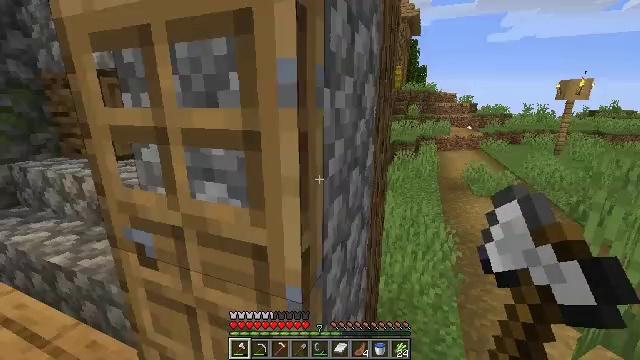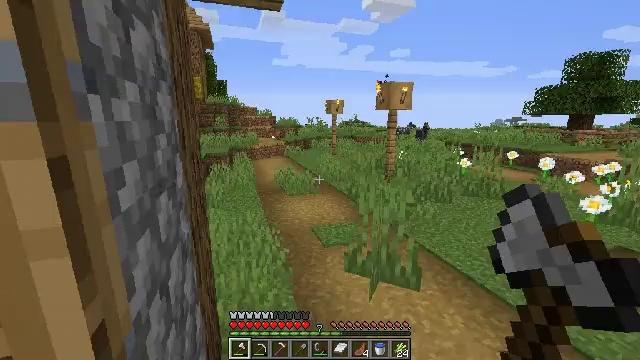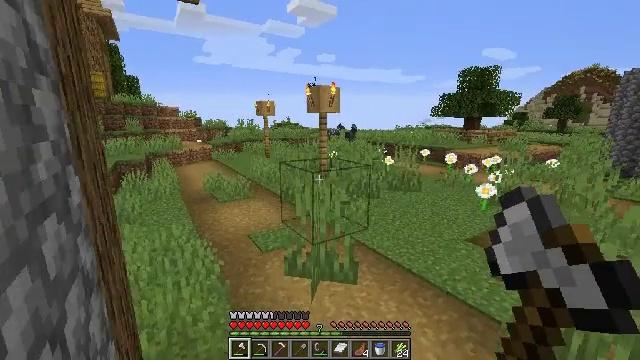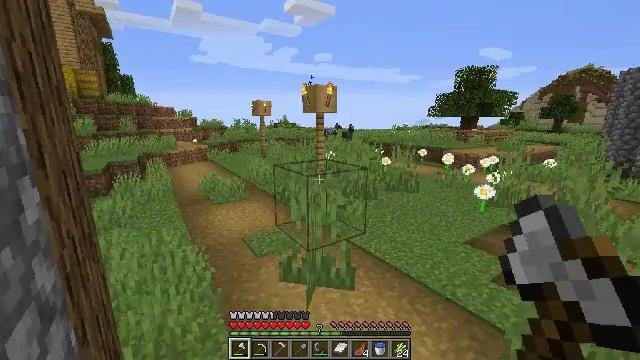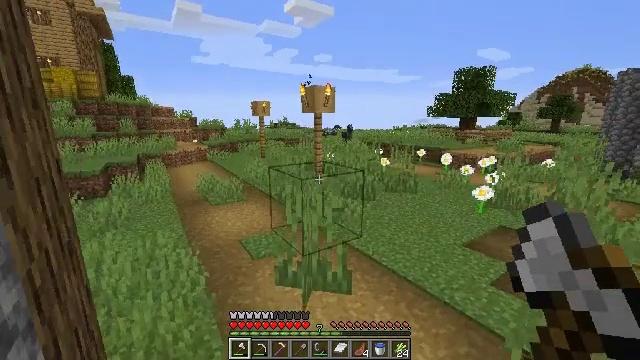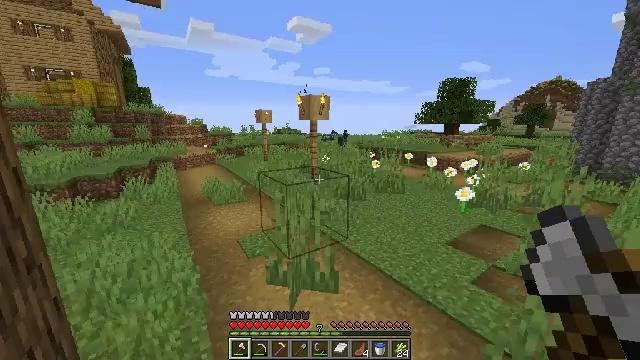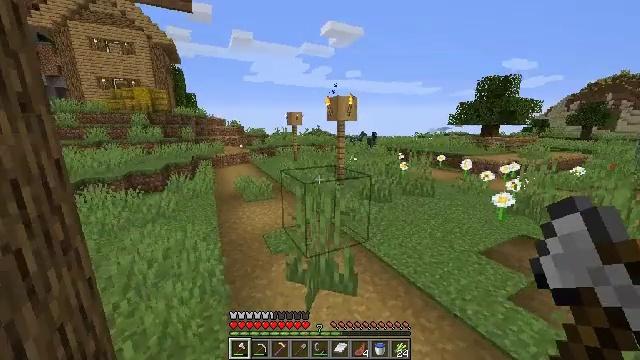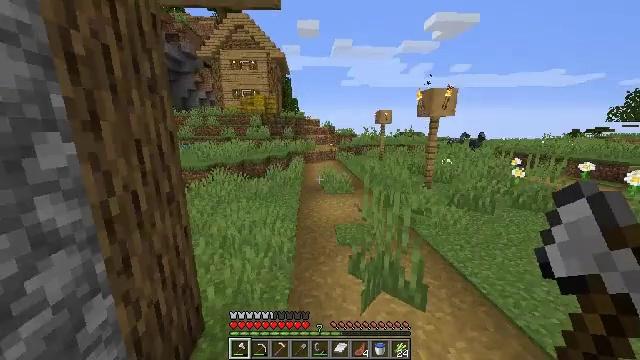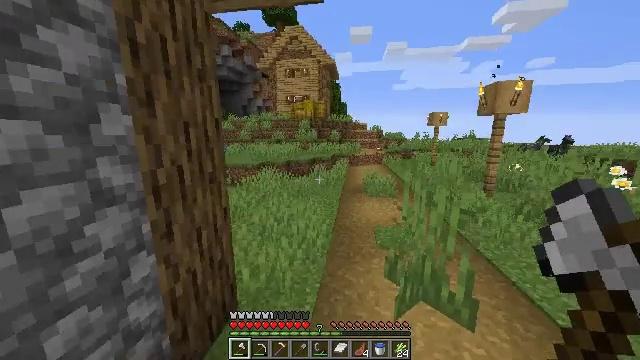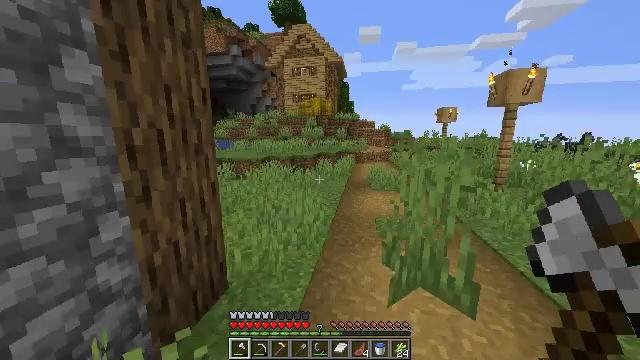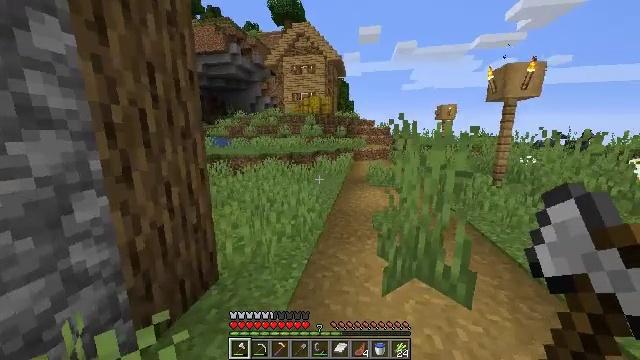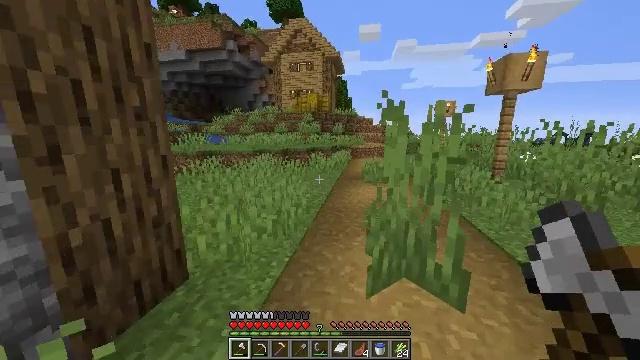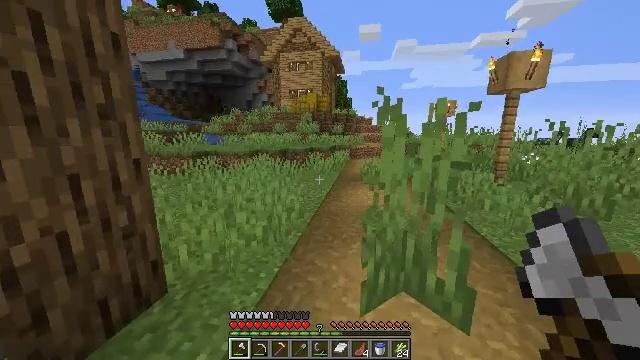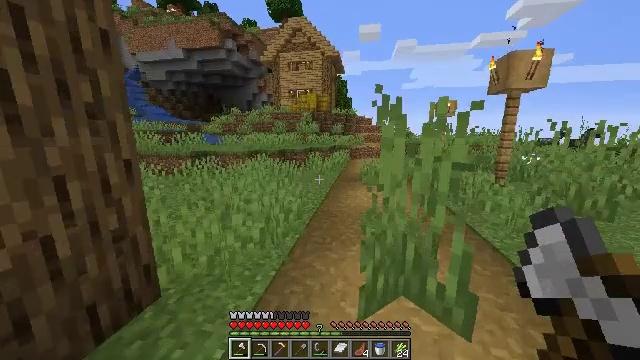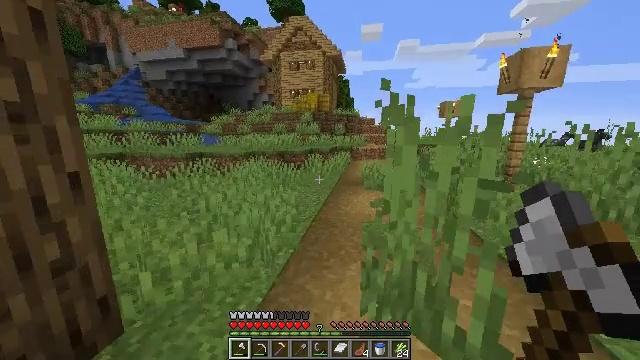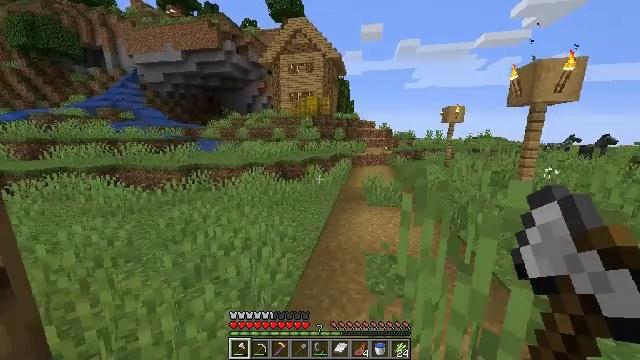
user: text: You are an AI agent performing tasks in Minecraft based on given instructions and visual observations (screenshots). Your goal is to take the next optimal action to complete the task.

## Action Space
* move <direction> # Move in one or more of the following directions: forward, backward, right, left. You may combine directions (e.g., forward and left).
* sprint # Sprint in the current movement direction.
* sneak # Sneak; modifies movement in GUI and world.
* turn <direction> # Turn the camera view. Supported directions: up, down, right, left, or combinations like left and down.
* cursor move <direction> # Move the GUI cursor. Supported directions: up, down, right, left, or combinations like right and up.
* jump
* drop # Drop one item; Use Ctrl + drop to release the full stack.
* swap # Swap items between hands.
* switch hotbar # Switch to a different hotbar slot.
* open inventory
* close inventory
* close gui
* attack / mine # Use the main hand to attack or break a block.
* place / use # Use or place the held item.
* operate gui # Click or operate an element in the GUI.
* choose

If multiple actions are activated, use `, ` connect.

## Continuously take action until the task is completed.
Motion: motion action
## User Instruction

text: Collect a hay block for crafting.
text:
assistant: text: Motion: turn right and up
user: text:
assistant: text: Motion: move forward, turn right
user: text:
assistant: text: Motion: move forward and move right, sprint
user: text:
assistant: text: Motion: move forward and move right, sprint
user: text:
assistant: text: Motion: move forward and move right, sprint
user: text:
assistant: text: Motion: move forward and move right, sprint, turn left
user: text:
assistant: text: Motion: move forward and move right, sprint, turn left
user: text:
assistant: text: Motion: move forward and move right, sprint, turn left and up
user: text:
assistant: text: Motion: move forward and move right, sprint, turn left
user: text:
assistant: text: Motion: move forward, sprint
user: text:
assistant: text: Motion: move forward, sprint
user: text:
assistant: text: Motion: move forward, sprint
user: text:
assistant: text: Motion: move forward, sprint
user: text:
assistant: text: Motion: move forward, sprint, jump
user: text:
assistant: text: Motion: move forward, sprint, jump
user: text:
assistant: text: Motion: move forward, sprint, jump
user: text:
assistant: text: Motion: move forward, sprint, jump
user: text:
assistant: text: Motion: move forward, sprint, jump
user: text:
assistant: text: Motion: move forward, sprint, jump
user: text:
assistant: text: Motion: move forward, sprint, jump
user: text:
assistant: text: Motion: move forward, sprint, jump
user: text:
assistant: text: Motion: move forward, sprint
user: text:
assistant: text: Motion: move forward, sprint
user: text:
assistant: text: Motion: move forward and move left, sprint, turn right and up
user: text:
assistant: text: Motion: move forward and move left, sprint, turn right
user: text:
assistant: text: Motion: move forward and move left, sprint
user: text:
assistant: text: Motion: move forward and move left, sprint
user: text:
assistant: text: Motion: move forward and move left, sprint
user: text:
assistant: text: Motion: move forward and move left, sprint
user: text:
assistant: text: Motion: move forward and move left, sprint